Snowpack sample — Snodgrass Mountain, Crested Butte, Colorado (2/4/25, 12:06 PM MST)
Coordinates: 38.923, -106.968
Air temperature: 35 °F
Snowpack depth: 80 cm
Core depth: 10 cm
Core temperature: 32 °F
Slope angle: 14°, slope face: 78°
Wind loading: low
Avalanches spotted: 0
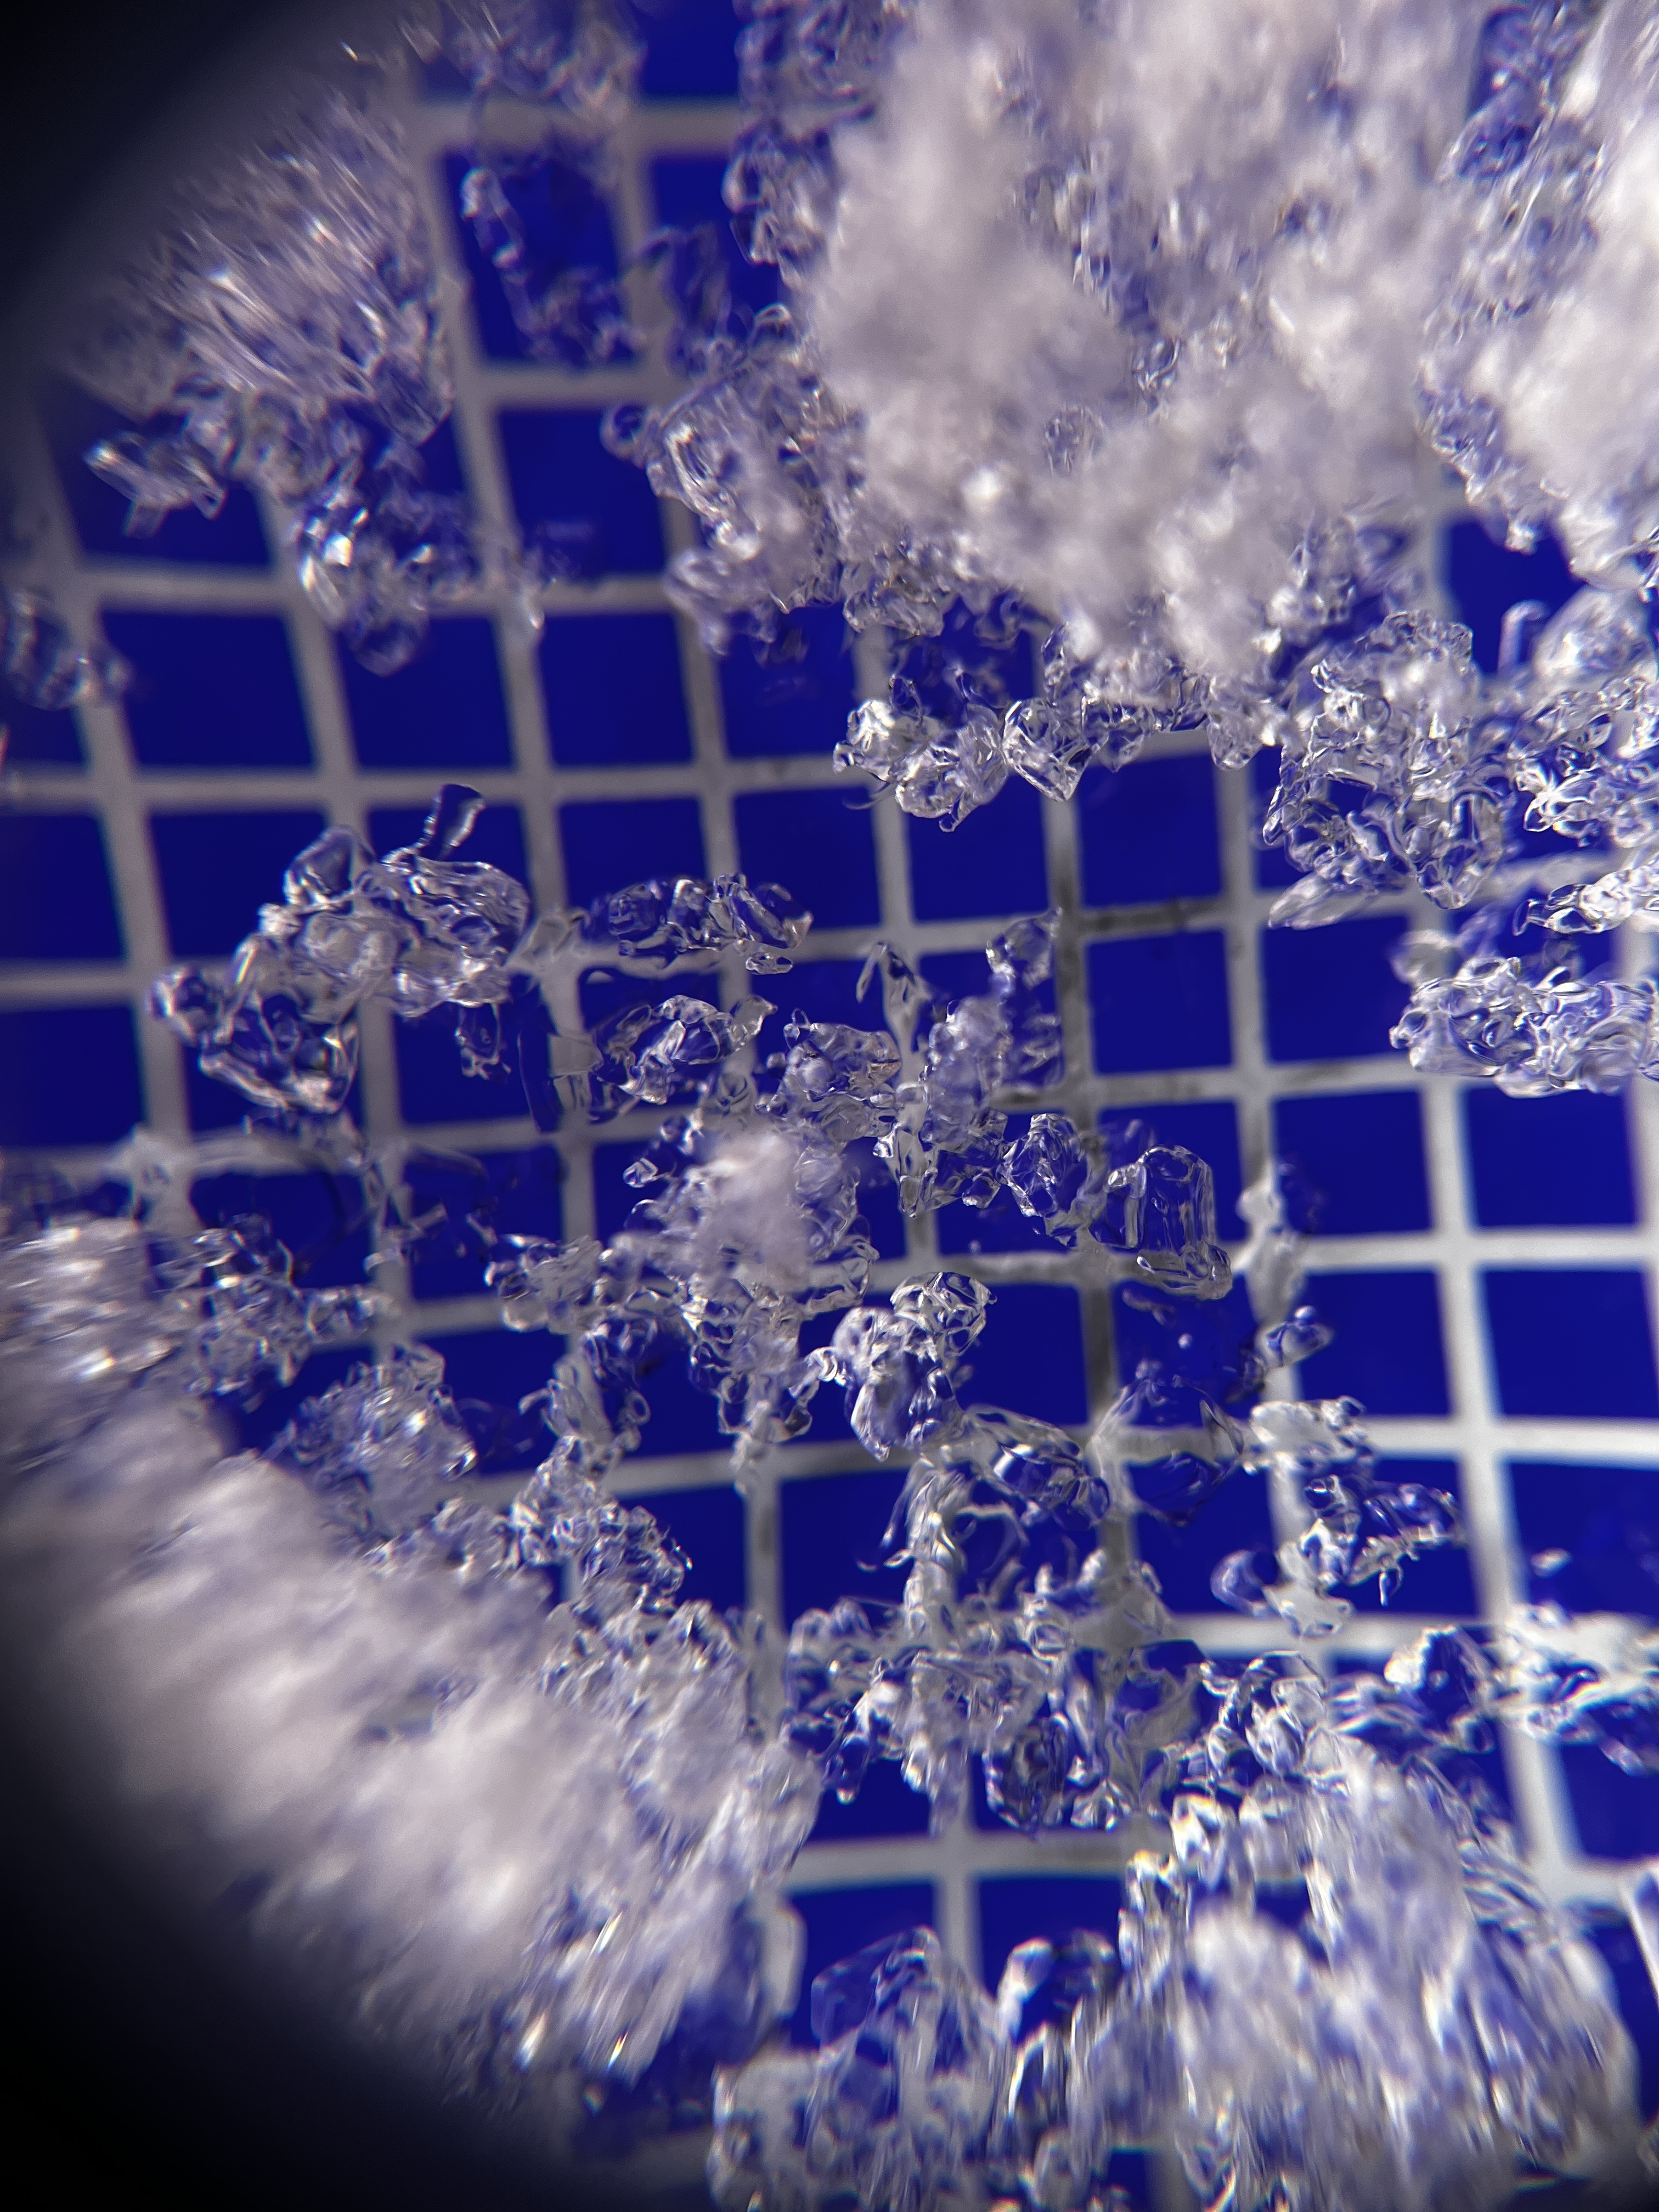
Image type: magnified_profile
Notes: No avalanches nearby, unusually warm weather for the last month reported by residents, Collected 25 yards from treeline